Question: I am experiencing some odd behavior on some JSON data i have applied to a data attribute in my HTML, i have it working using a fix but I'm not sure why i need to apply this fix.
I am using jquery-1.9.0
Case 1 - working without '$.parseJSON()'
<URL>
On this page i have data attributes applied to the icons below the images, i'll use the map icon as an example
the html looks like this:
'''
<img
src="/images/Icons/map circle.fw.png" width="24" height="24"
class="icon mapLink"
data-location='{
"id":"<?php echo($row_rs_locations['id_loc']);?>",
"slug":"<?php echo($row_rs_locations['slug_loc']);?>",
"page":"<?php echo($cur_page);?>",
"lat":"<?php echo($row_rs_locations['maplat_loc']);?>",
"lng":"<?php echo($row_rs_locations['maplong_loc']);?>",
"pinType":"loc",
"name":"<?php echo($row_rs_locations['name_loc']);?>",
"linkType":"list"
}'
/>
'''
The JSON Object:
'''
{ "id":"5", "slug":"boston-manor-house-and-park", "page":"1", "lat":"51.492341", "lng":"-0.3186064000000215", "pinType":"loc", "name":"Boston Manor House and Park", "linkType":"list" }
'''
i checked on <URL> and this is indeed valid json
I have the following jquery to run when the a map icon is clicked
'''
$('.wrapper').delegate('.mapLink','click',function() {
var myData = $(this).data('location');
console.log(myData); // correctly logs json object
$('.middle_section').hide();
$('#mapContent').show();
createMarkerWithInfo(myData, true);
})
'''
everything works as expected the data-location element is read in as json and i can use it as a json object without doing anything else
---
Case 2 - need to use '$.parseJSON()'
<URL>
This is almost a duplicate of the above case (this version will be optimized for mobile devices)
code is pretty much the same except the click event retrieves the data-location element but as text not a json object i need to parse it using '$.parseJSON(myData)' before i can use it.
'''
$('.wrapper').delegate('.mapLink','click',function() {
//console.log('mapLink clicked');
var myData = $(this).data('location');
console.log(myData);// outputs text not a json object
myData = $.parseJSON(myData) //parse the data
console.log(myData);// outputs a JSON object
$('.middle_section').hide();
$('#mapContent').show();
createMarkerWithInfo(myData, true);
})
'''
I'm not understanding why in two scripts which in effext are exactly the same, i have to use $.parseJSON and on the other i dont, seems weird behaviour to me, can anyone enlighten me?
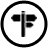
Answer: Your first link, where it's working, is using jQuery 1.9.0.
Your second link, where it isn't working, is using jQuery 1.7.2.
The reason it isn't working is that the regular expression used by jQuery 1.7.2 (the version you're using on that site), which is '/^(?:\{.*\}|\[.*\])$/', fails to detect that the attribute contains correct JSON and so doesn't pass it on to '$.parseJSON'.
The regular expression used by jQuery 1.10.2, which is '/(?:\{[\s\S]*\}|\[[\s\S]*\])$/', correctly detect that it has JSON, and does pass it on to '$.parseJSON'. (That expression seems rather permissive to me, but if it passes on something invalid and the parse fails, it continues with the string.) Persumably they fixed the regex somewhere between 1.7.2 and 1.9.
<URL> using the JSON from the first 'mapLink' on your page using jQuery 1.7.2:
'''
<div id="test" data-location='{
"id":"1",
"slug":"watermans-arts-centre",
"page":"1",
"lat":"51.485768",
"lng":"-0.29806459999997514",
"pinType":"loc",
"name":"Watermans Arts Centre",
"linkType":"list"
}'></div>
<script>
(function() {
var test = $("#test");
display("jQuery v" + test.jquery);
display("typeof data: " + typeof test.data("location"));
function display(msg) {
$("<p>").html(String(msg)).appendTo(document.body);
}
})();
</script>
'''
...which outputs:
...and <URL> using jQuery 1.10.2, which outputs: